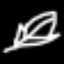
Label: leaf